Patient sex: M
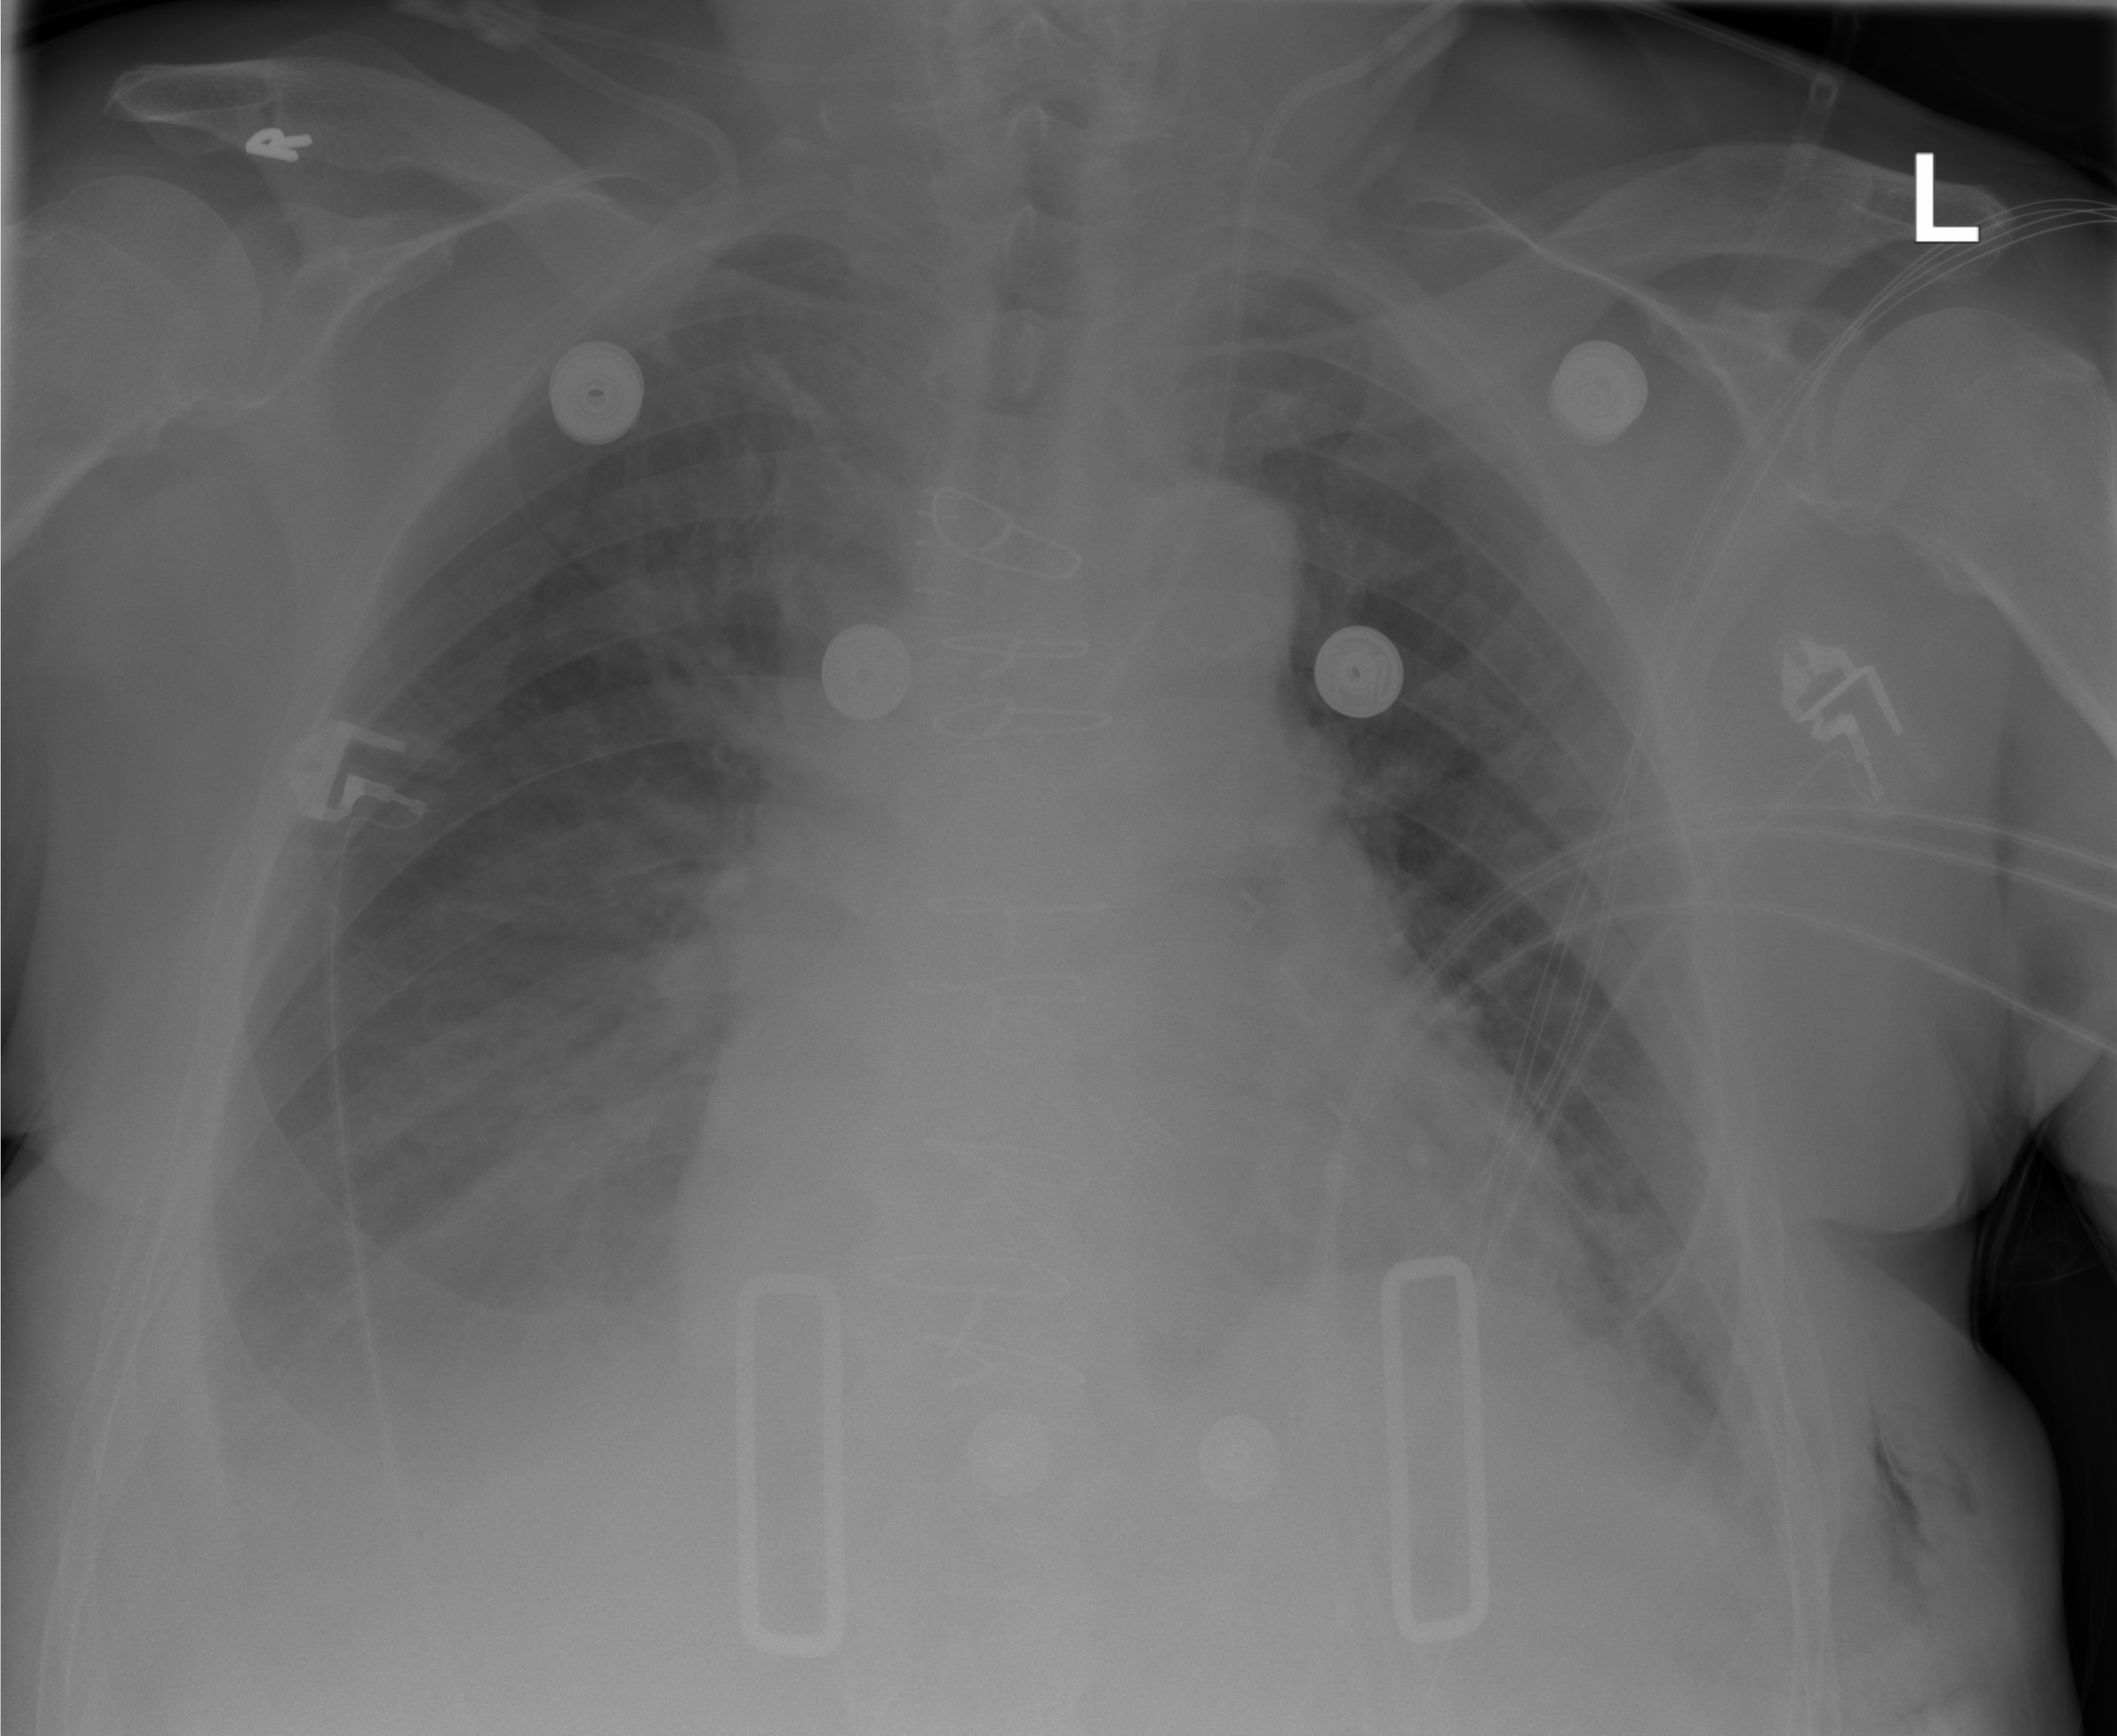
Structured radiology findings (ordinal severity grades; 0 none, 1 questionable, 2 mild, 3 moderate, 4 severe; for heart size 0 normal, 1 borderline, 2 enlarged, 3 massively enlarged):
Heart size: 2
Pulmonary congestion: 2
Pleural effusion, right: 3
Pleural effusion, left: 2
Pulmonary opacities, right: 2
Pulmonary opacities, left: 1
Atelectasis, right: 2
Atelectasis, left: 2